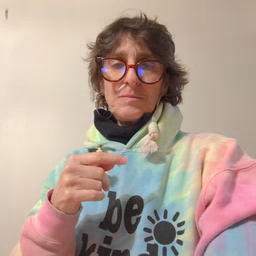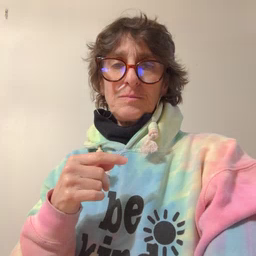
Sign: tooth